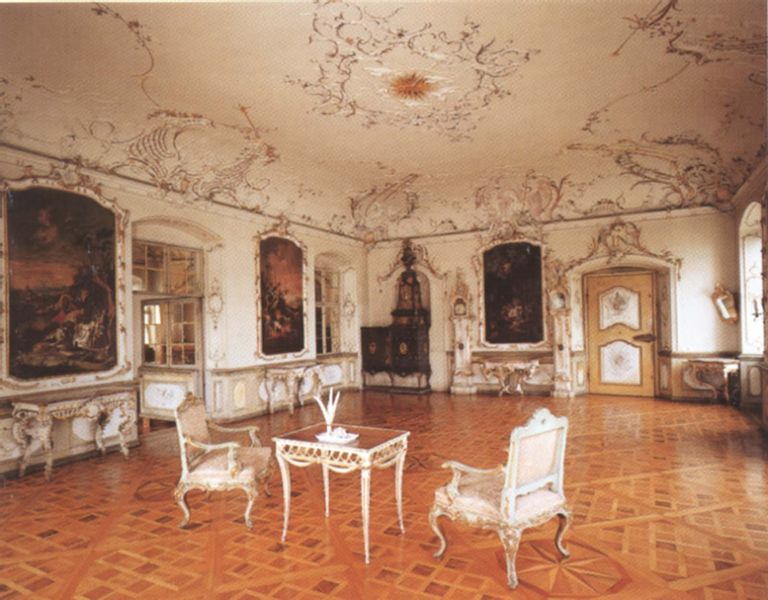
Titel: Kloster Salem
Künstler: Franz Beer
Standort: Salem, Kloster Salem (EU - D - BW)
Schlagwörter: gemälde, fenster, holz, raum, stühle, tisch, tische, tür, schloss, barock, möbel, decke, rokoko, rosa, bilder, türen, parkett, saal, ornamente, stuck, foto, vitrine, photo, verzierungen, windrose